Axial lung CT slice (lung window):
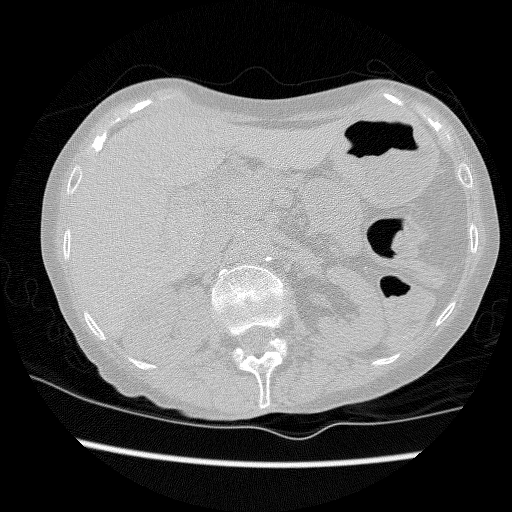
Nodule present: no